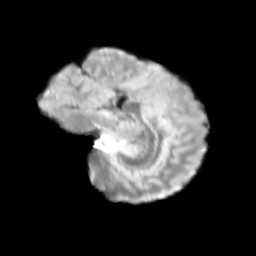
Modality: T2w
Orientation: sagittal
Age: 11
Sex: male
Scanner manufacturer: siemens
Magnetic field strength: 3 T
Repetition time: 3.8 s
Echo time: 0.07 s